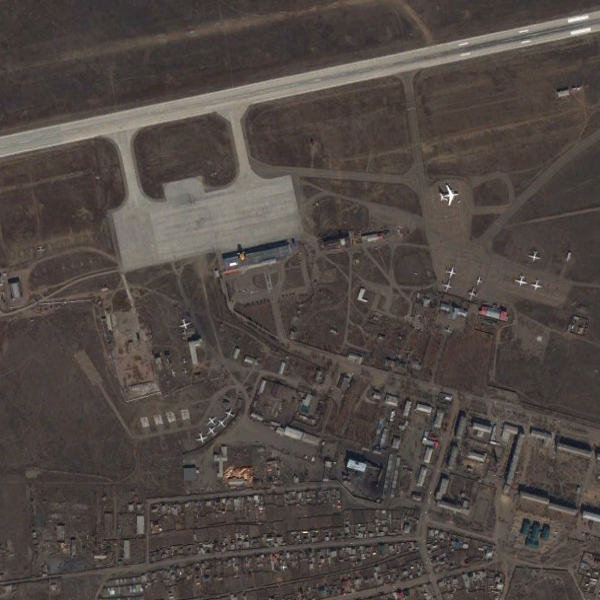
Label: Airport